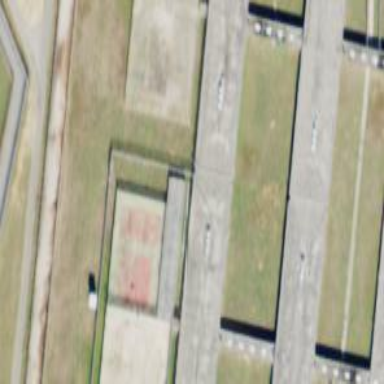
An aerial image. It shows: Flat-roofed prison building.